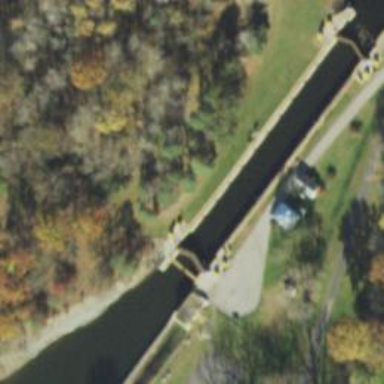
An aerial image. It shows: Canal.